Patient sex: M
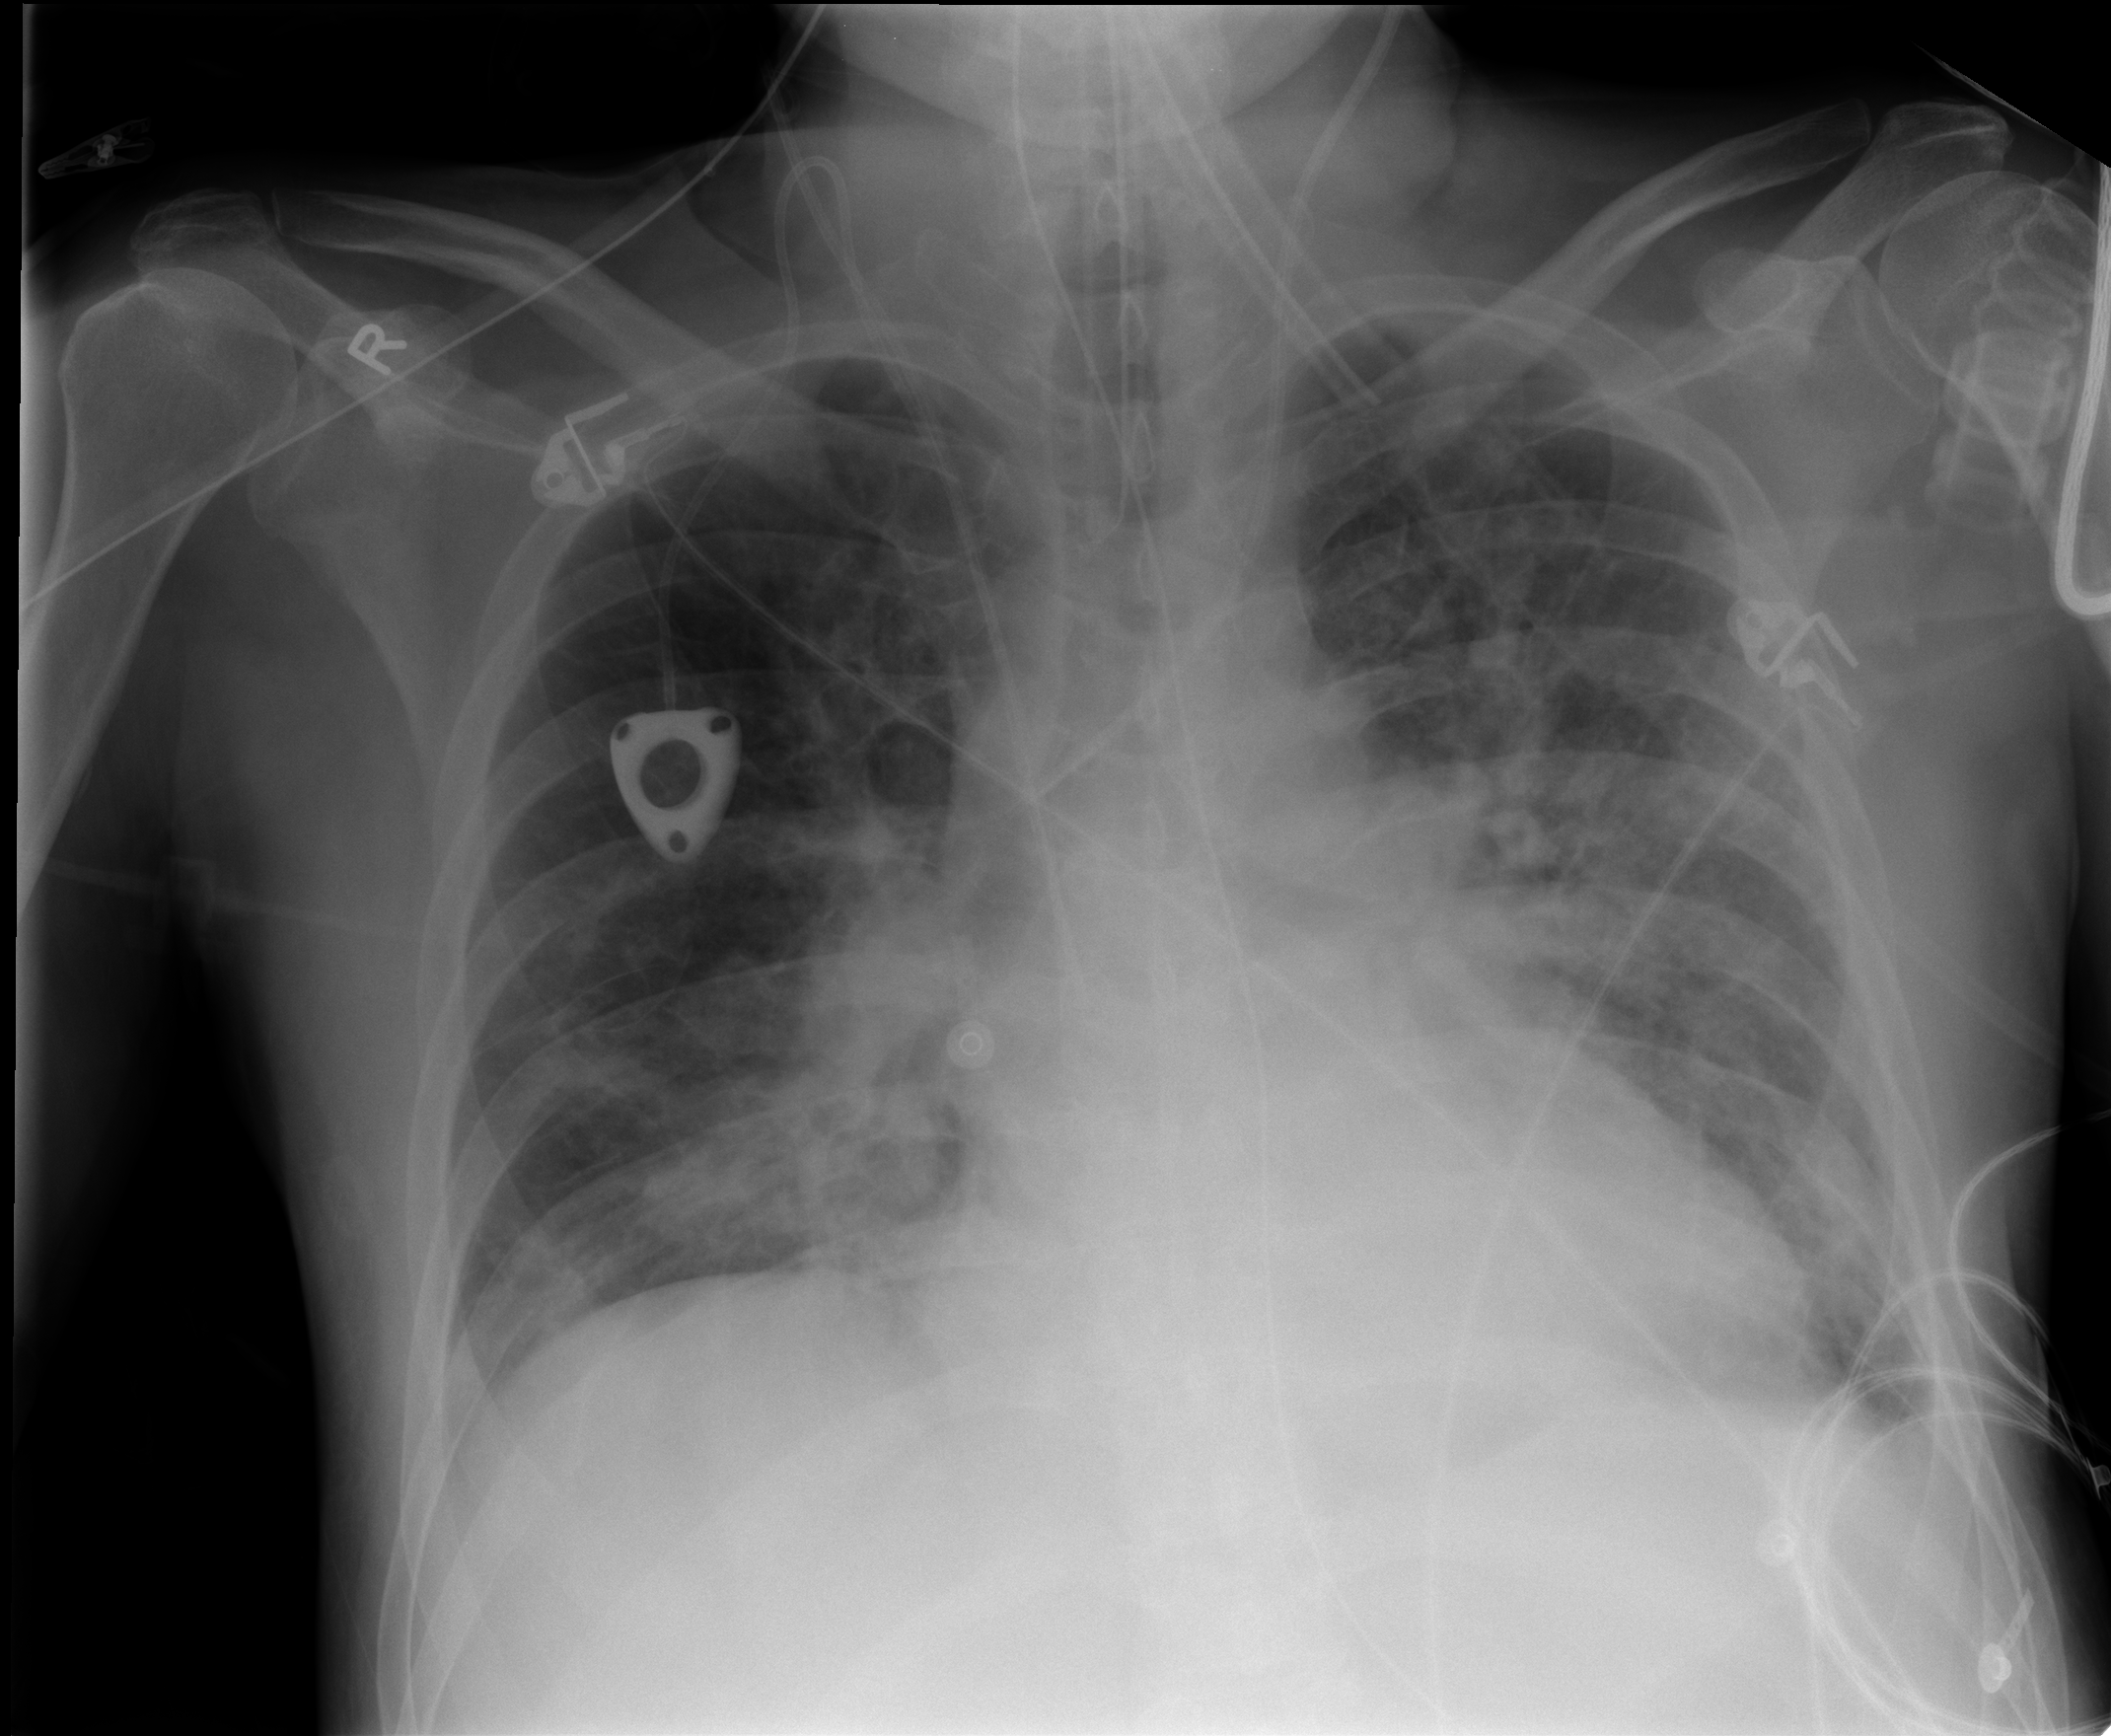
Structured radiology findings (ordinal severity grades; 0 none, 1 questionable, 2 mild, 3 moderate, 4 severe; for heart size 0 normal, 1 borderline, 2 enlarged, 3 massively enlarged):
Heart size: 2
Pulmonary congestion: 1
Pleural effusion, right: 1
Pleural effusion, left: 1
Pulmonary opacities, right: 2
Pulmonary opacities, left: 3
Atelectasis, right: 2
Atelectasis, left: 2